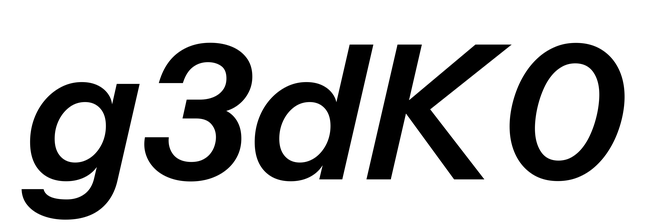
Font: InstrumentSans-Italic_SemiBold_Italic